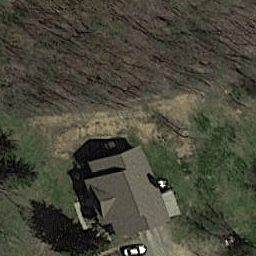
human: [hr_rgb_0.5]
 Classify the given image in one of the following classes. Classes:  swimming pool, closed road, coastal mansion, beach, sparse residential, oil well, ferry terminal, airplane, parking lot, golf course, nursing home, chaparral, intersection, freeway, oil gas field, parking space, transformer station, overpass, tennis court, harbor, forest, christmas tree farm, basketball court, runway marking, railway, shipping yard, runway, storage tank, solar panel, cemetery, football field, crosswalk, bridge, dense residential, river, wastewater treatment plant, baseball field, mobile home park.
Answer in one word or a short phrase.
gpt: sparse residential